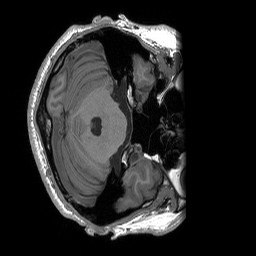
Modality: T1w
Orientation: axial